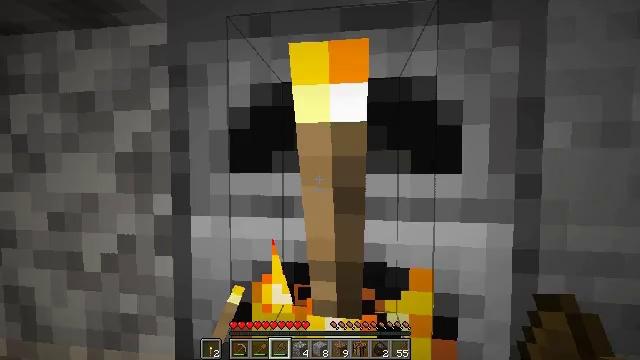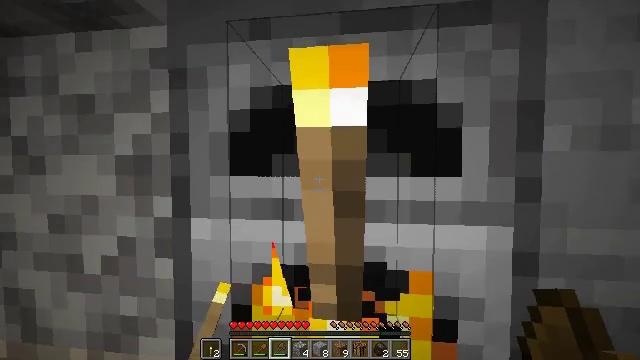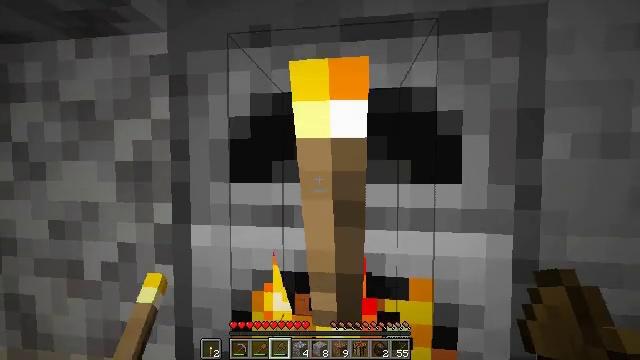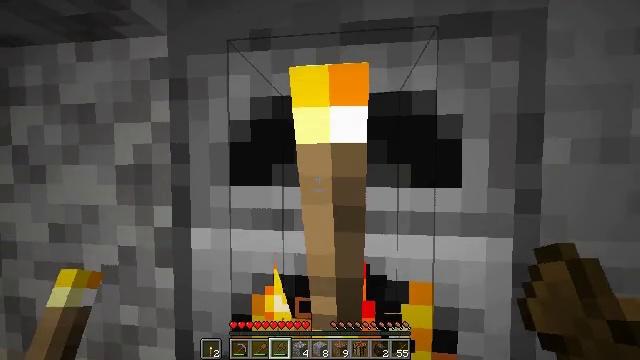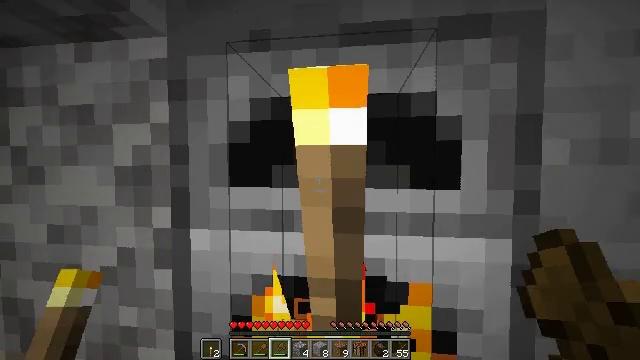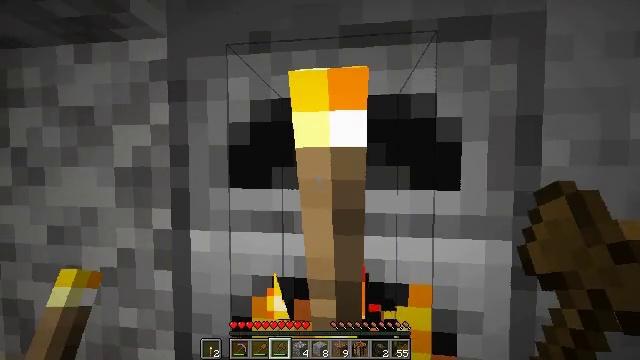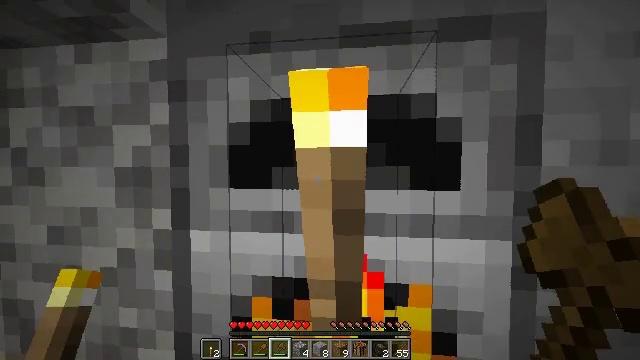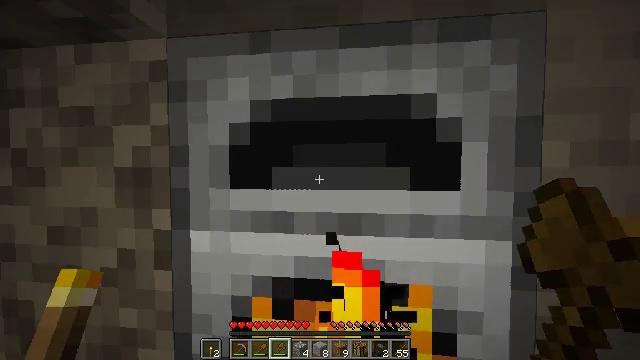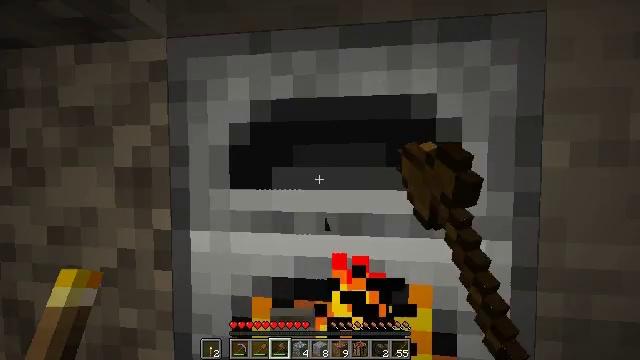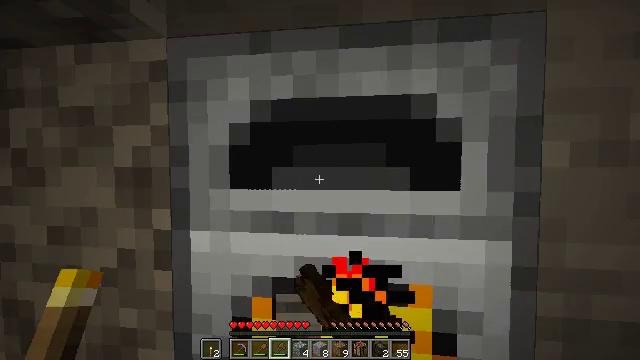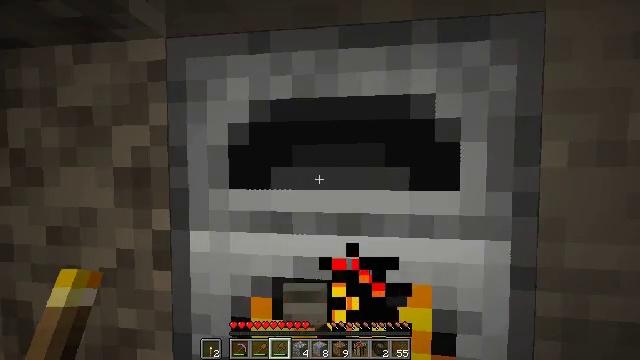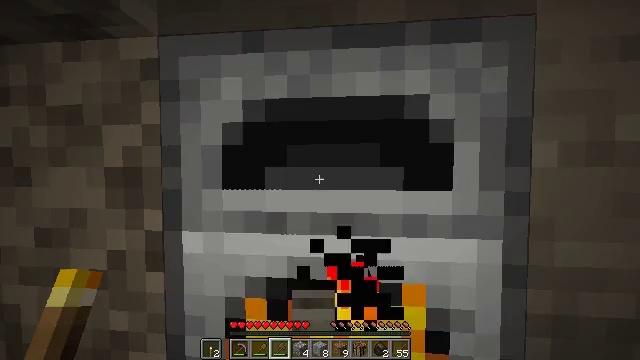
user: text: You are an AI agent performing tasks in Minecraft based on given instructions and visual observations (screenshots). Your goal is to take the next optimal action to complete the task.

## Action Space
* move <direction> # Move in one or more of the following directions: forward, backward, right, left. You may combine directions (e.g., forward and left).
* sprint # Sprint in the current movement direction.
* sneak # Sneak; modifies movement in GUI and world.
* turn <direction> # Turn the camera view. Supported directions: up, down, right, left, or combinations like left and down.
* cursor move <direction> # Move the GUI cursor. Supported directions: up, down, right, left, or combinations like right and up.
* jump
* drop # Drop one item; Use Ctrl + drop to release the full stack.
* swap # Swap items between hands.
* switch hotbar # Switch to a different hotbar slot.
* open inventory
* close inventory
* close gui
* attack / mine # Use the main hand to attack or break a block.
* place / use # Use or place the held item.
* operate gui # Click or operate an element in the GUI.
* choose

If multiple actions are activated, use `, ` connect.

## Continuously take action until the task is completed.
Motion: motion action
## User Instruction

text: Take down the wall torch for reuse.
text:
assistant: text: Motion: no_op
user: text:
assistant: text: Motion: no_op
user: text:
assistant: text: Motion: no_op
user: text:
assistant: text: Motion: no_op
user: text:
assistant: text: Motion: no_op
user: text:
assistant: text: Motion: no_op
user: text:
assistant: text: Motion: attack / mine
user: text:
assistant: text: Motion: attack / mine
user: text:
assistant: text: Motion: no_op
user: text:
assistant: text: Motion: no_op
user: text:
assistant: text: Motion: turn right
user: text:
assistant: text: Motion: no_op